Question: I used friend url jquery plug in (<URL> to create my menu editor.

My wife is chinese and I ask her to type chinese text to try if my menu works.
It's possible to type and save chinese chars but I realized I can't create chinese friendly url.
Could you tell me how Chinese web masters deal with and ?
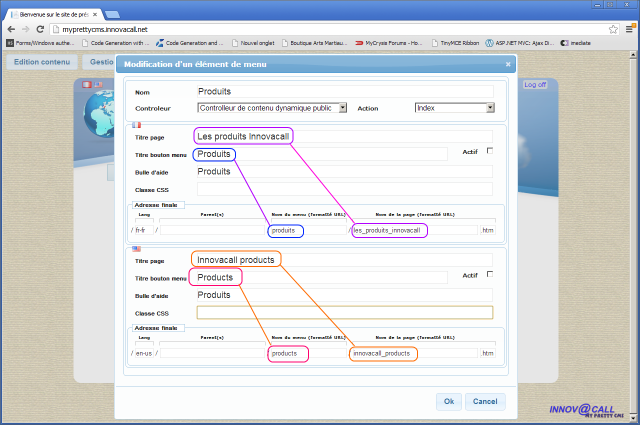
Answer: You can transate any Unicode URL into an equivalent URL using basic ASCII characters with Punycode
<URL>
Punycode can be entered in the URL bar and will be resolved to the original Unicode URL.